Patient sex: M
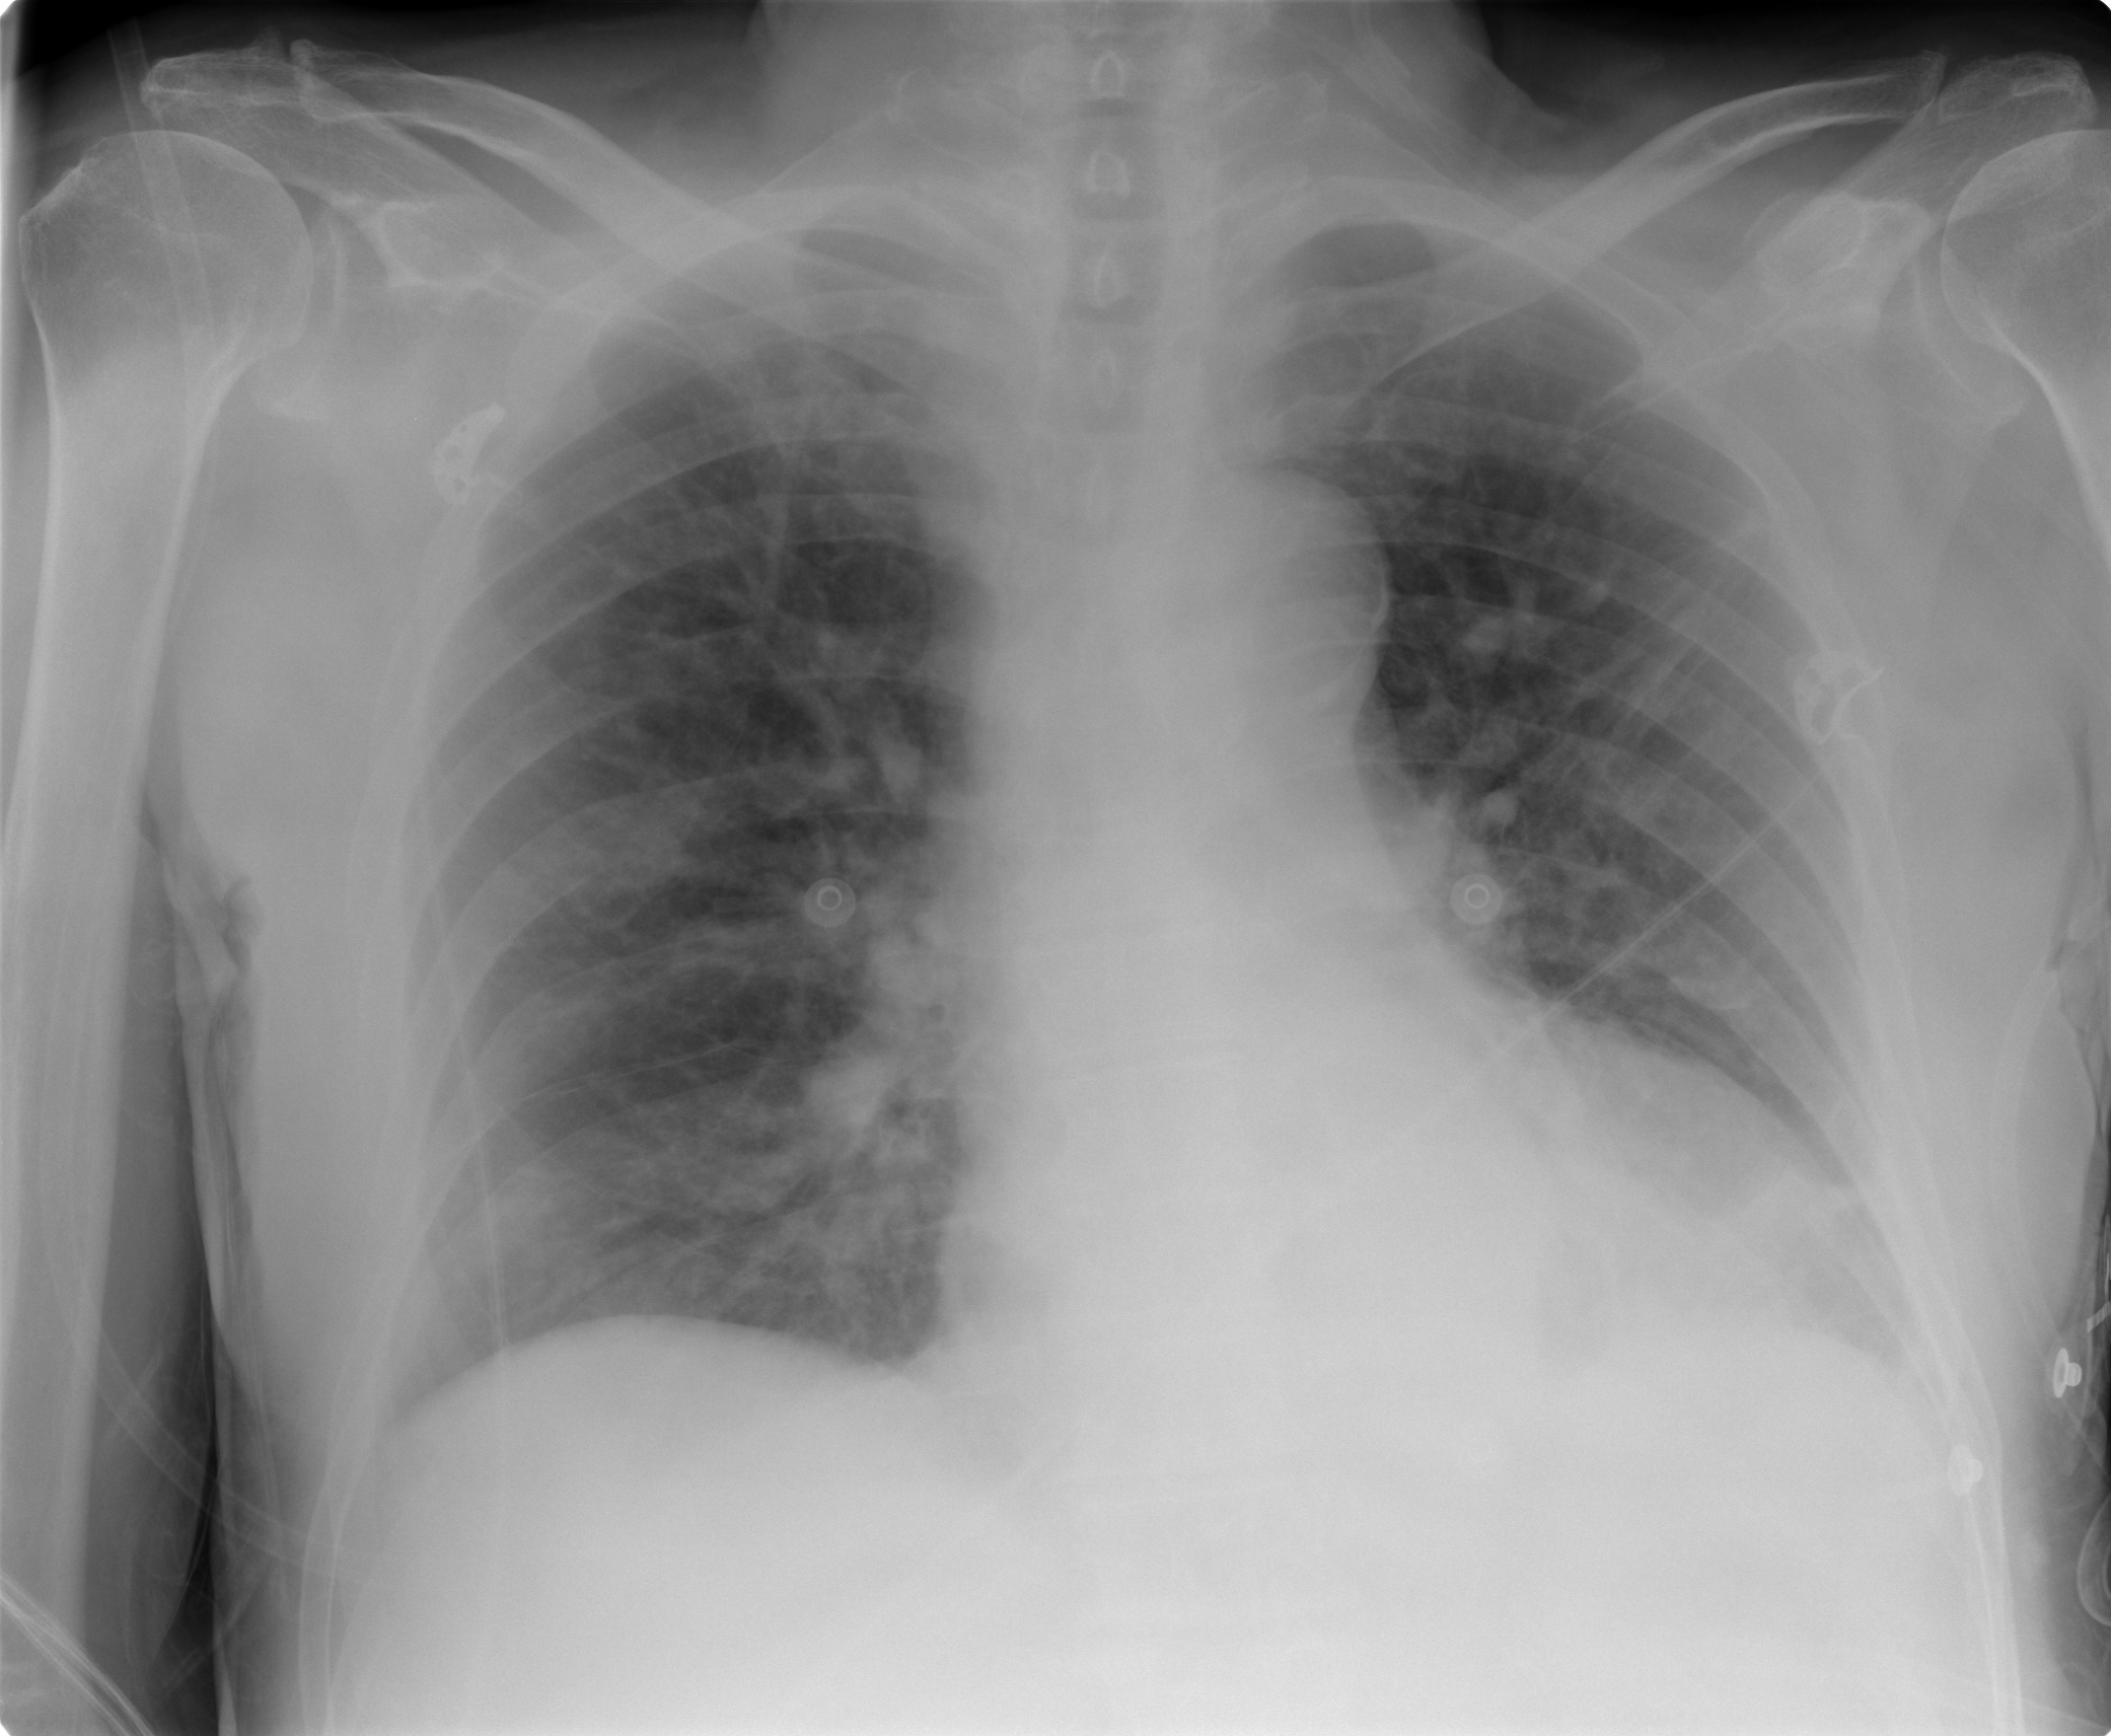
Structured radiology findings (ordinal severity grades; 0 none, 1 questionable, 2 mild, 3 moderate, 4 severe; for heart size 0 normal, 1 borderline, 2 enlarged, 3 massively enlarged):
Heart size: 2
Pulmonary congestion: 2
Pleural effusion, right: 0
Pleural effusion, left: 1
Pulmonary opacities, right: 0
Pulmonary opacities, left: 1
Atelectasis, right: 1
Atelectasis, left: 2